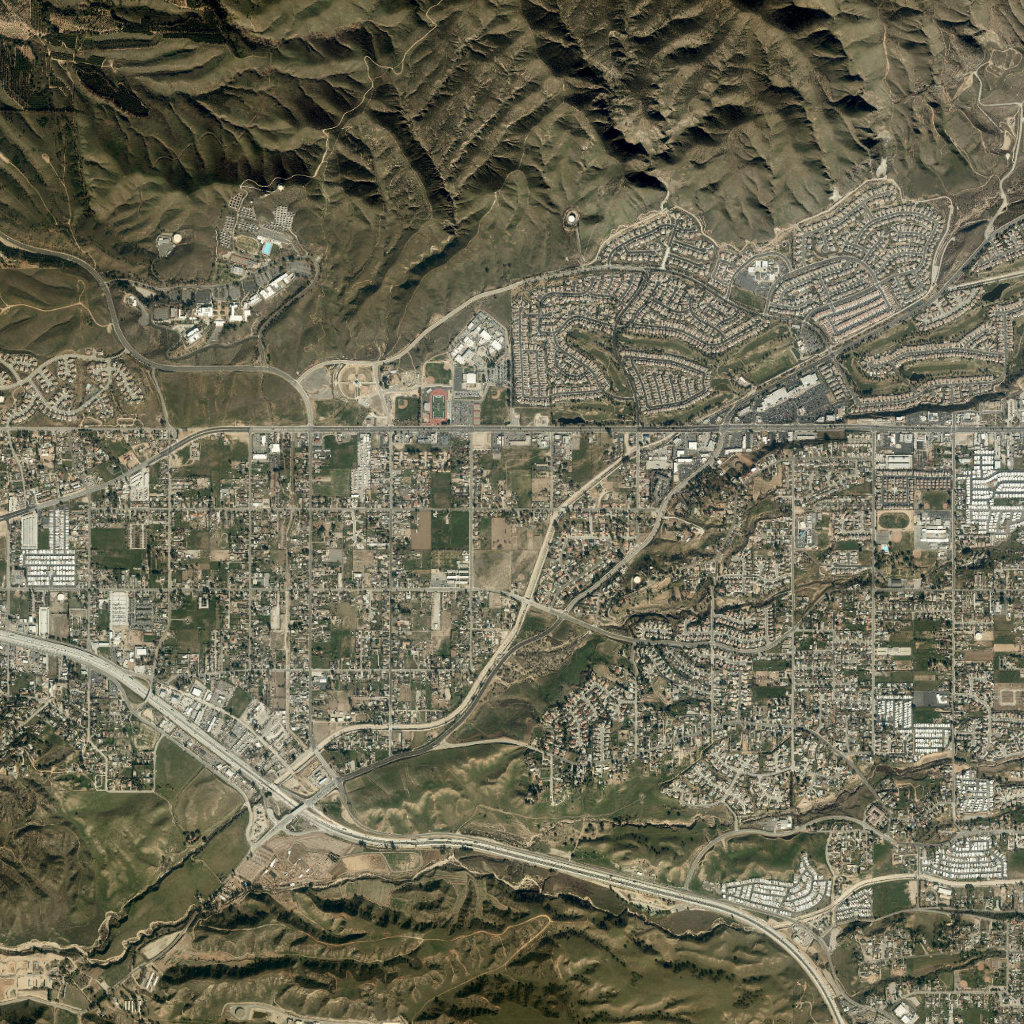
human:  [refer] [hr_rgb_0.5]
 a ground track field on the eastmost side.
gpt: <box>[[85, 50, 88, 51, 0]]</box>